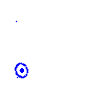
Particle: pion